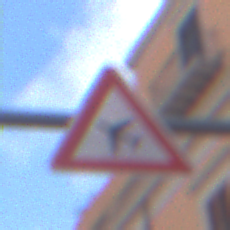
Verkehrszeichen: FlugbetriebRechts
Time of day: MorningAfternoon
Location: Outdoor (Urban)
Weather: PartlyCloudy
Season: NotSpecified
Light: Natural